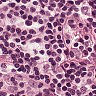
Metastatic tissue present: no